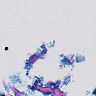
Metastatic tissue present: no